I will show an image sequence of human cooking. I have annotated the images with numbered circles. Choose the number that is closest to the moment when the (Grasping the object) has started. You are a five-time world champion in this game. Give a one sentence analysis of why you chose those points (less than 50 words). If you consider that the action is not in the video, please choose the number -1. Provide your answer at the end in a json file of this format: {"points": []}
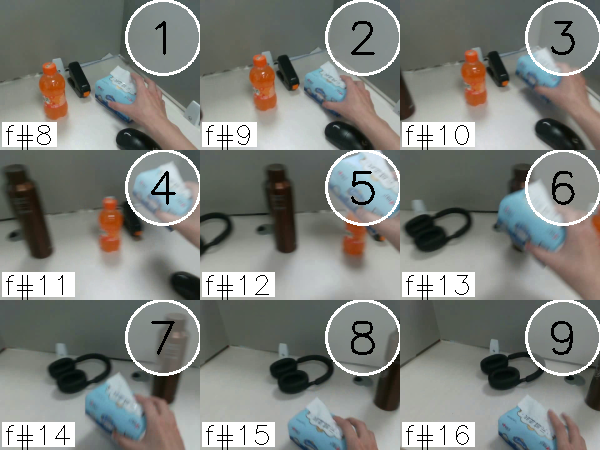
Frame 2 shows the clearest moment of hand-object contact.
{"points": [2]}